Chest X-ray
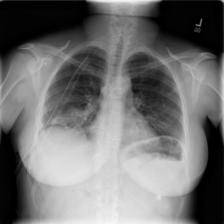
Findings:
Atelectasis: negative
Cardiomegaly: negative
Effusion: negative
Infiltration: negative
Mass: negative
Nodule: negative
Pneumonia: negative
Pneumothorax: positive
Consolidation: negative
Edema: negative
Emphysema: negative
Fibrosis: negative
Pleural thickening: negative
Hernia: negative